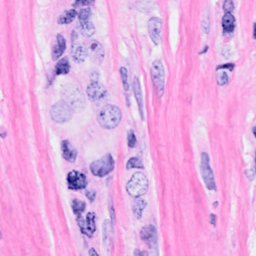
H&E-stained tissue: Breast